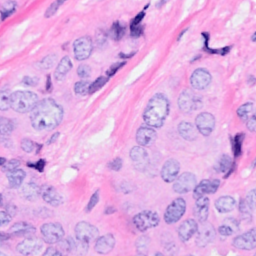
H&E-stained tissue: Breast